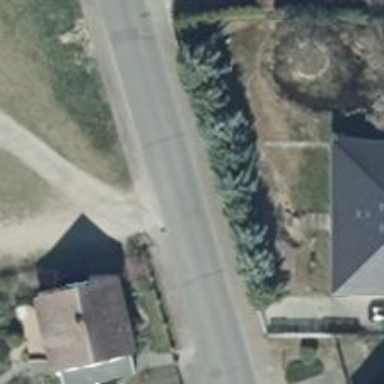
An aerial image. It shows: Unclassified road with asphalt surface.